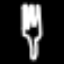
Label: fork